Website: walmart
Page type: billing-address
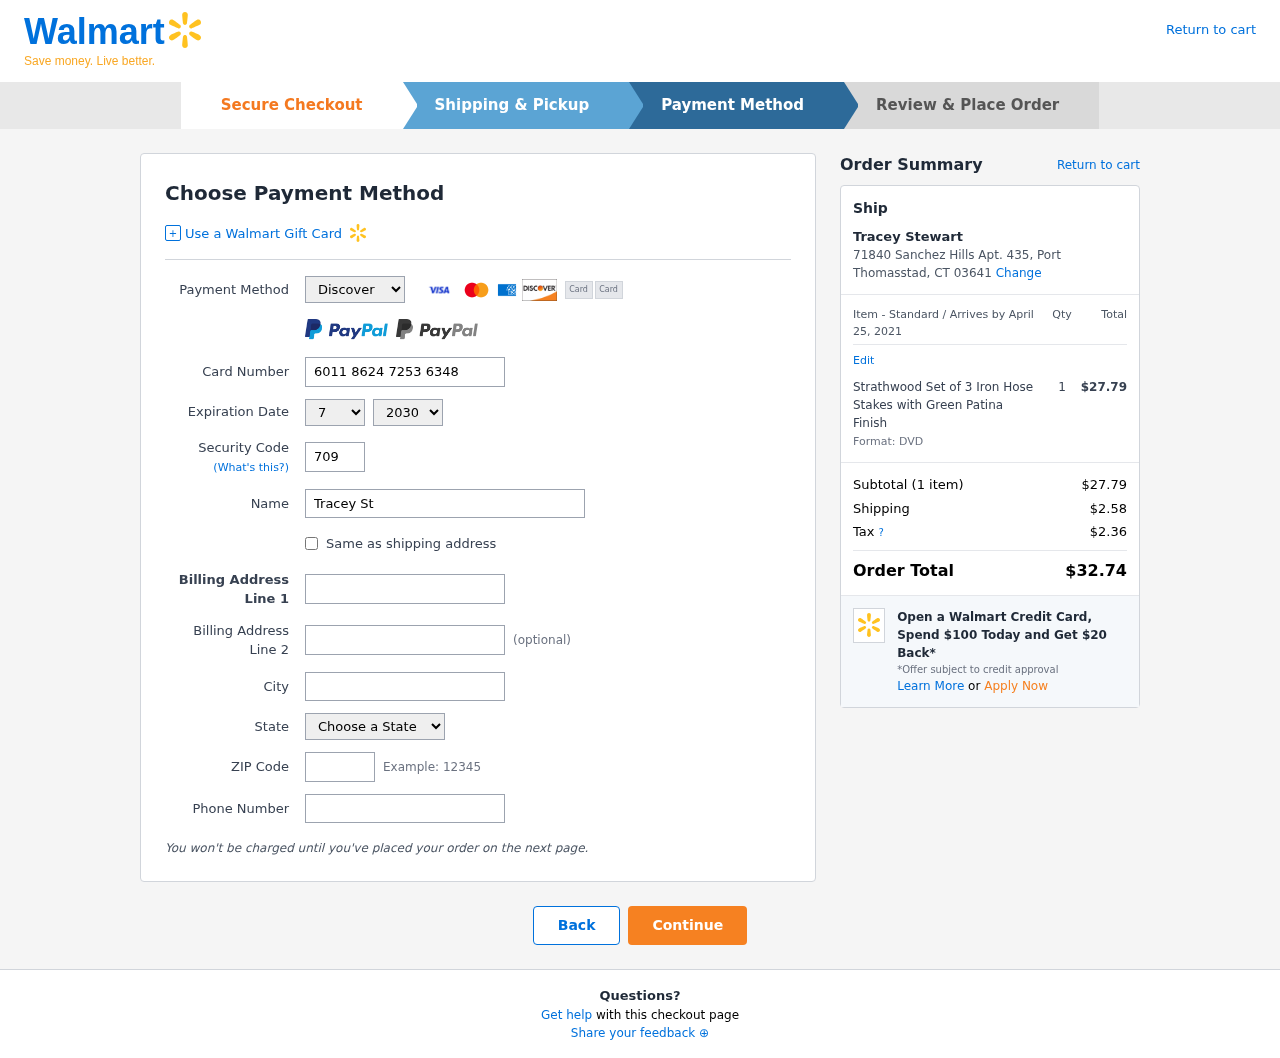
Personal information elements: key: PII_CARD_CVV
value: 709
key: PII_CARD_EXPIRY_MONTH
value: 07
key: PII_CARD_EXPIRY_YEAR
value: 30
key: PII_CARD_NUMBER
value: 6011 8624 7253 6348
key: PII_CARD_TYPE
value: Discover
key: PII_CITY
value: Port Thomasstad
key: PII_CITY_STATE_ZIP
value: Port Thomasstad, CT 03641
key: PII_FULLNAME
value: Tracey Stewart
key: PII_PHONE
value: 8509777254
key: PII_POSTCODE
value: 03641
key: PII_STATE
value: Connecticut
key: PII_STREET
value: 71840 Sanchez Hills Apt. 435
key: PII_FULLNAME2
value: Tracey Stewart
Product elements: key: PRODUCT1_NAME
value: Strathwood Set of 3 Iron Hose Stakes with Green Patina Finish
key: PRODUCT1_PRICE
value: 27.79
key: PRODUCT1_QUANTITY
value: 1
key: PRODUCT1_DESC
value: Format: DVD
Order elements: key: ORDER_DELIVERY_DATE
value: April 25, 2021
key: ORDER_NUM_ITEMS
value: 1
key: ORDER_SUBTOTAL
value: $27.79
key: ORDER_SHIPPING_COST
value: $2.58
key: ORDER_TAX
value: $2.36
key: ORDER_TOTAL
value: $32.74